Question: When admin clicks the 'Go to App' on edit fan page, I am expecting the edit URL to invoke thru a POST along with a signed_request; instead the URL is getting called thru a GET with a ?fb_page_id=nnnnnn argument (where nnnnn is the pageId). No signed_request is received. I have filed <URL>
Am I missing something, has anybody managed to get the signed_request on the invocation of ?
Btw, I have already managed to get the to work and process the invocation that comes thru as a POST and a signed_request. All that is working fine, just looking for the .

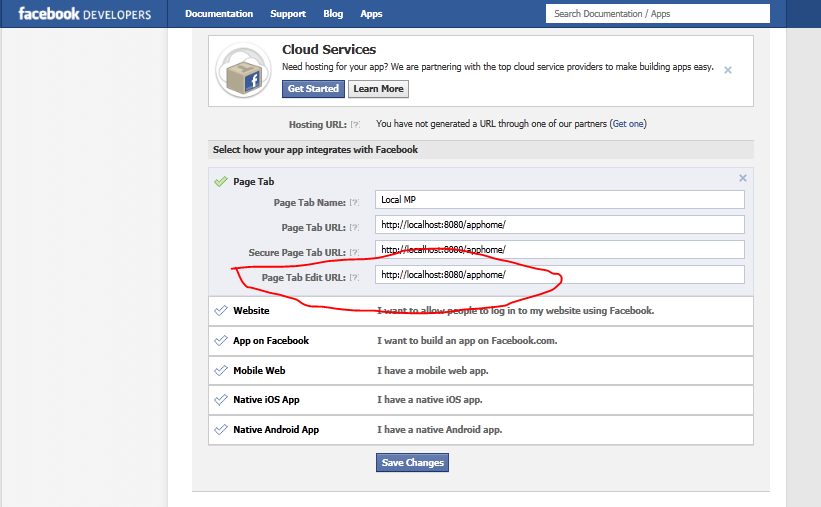
Answer: Aha! Looks like someone recently entered this as a bug.
<URL>
You should go there and me-too the bug so Facebook can send it higher up in their triage!